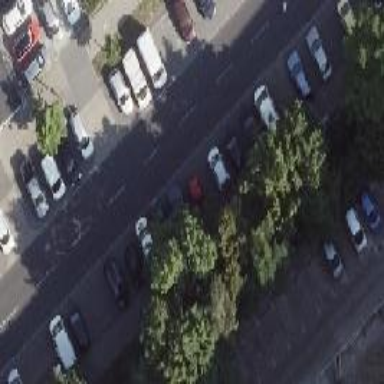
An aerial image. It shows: Street-side parking area with paving stones.